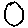
Label: circle